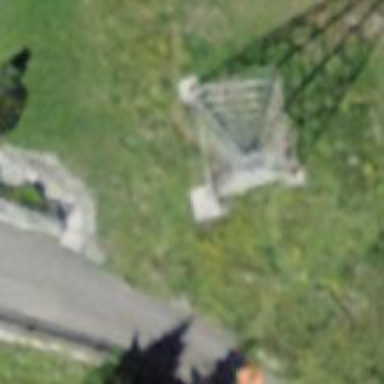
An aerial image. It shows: Pylon for aerialway.